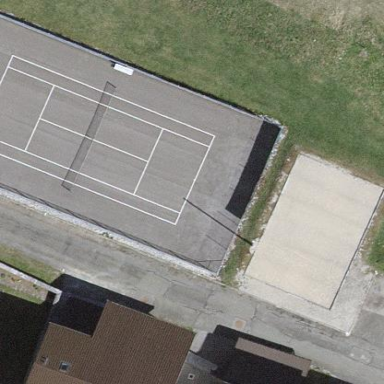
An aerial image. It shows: Tennis court on pitch designated for leisure land.